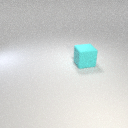
large cyan rubber cube